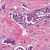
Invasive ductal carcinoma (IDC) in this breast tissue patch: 0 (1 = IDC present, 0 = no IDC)